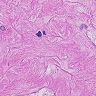
Metastatic tissue present: yes